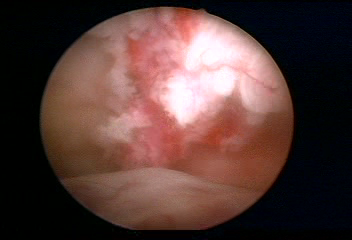
Modality: WLC
Class: Malignant
Subclass: LowGradePapillary
Lesion: L1
Stage: Ta
Morphology: Papillary
Bladder cancer association: Yes
Annotated structures: Tumor